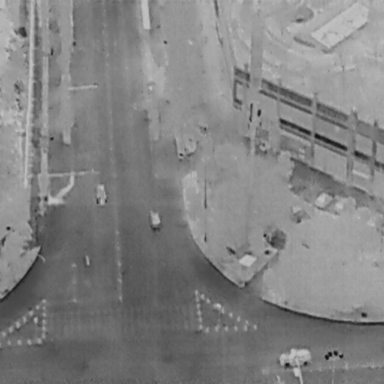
There are six objects shown in the infrared image, including five Cars, and a Bicycle.